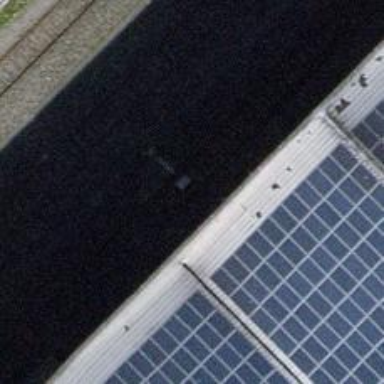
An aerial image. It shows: Railway switch.